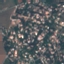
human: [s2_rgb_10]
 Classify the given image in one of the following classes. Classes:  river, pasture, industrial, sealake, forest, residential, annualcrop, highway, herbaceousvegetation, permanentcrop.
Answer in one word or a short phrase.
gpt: Residential